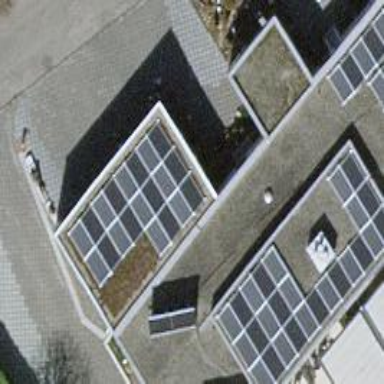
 consisting of solar photovoltaic panels."